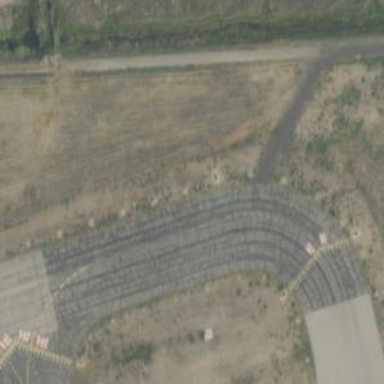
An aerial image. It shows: Image of taxiway at airport.